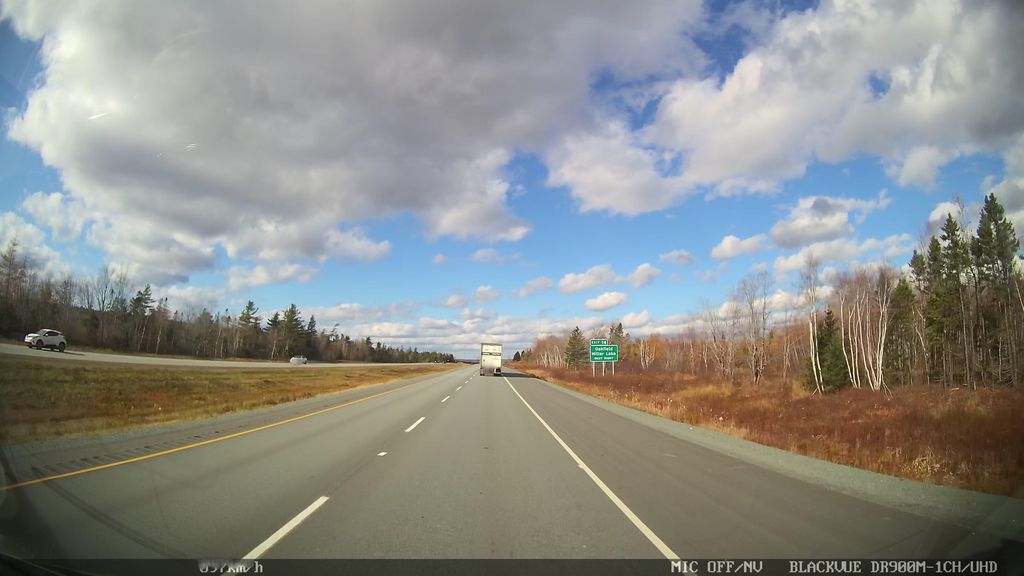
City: halifax